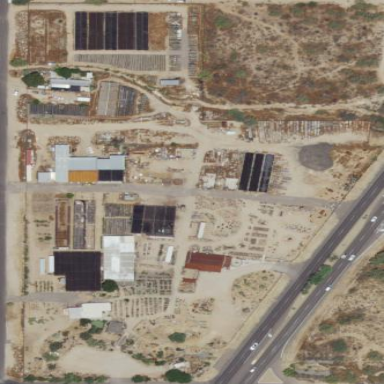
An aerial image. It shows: Plant nursery.